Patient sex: M
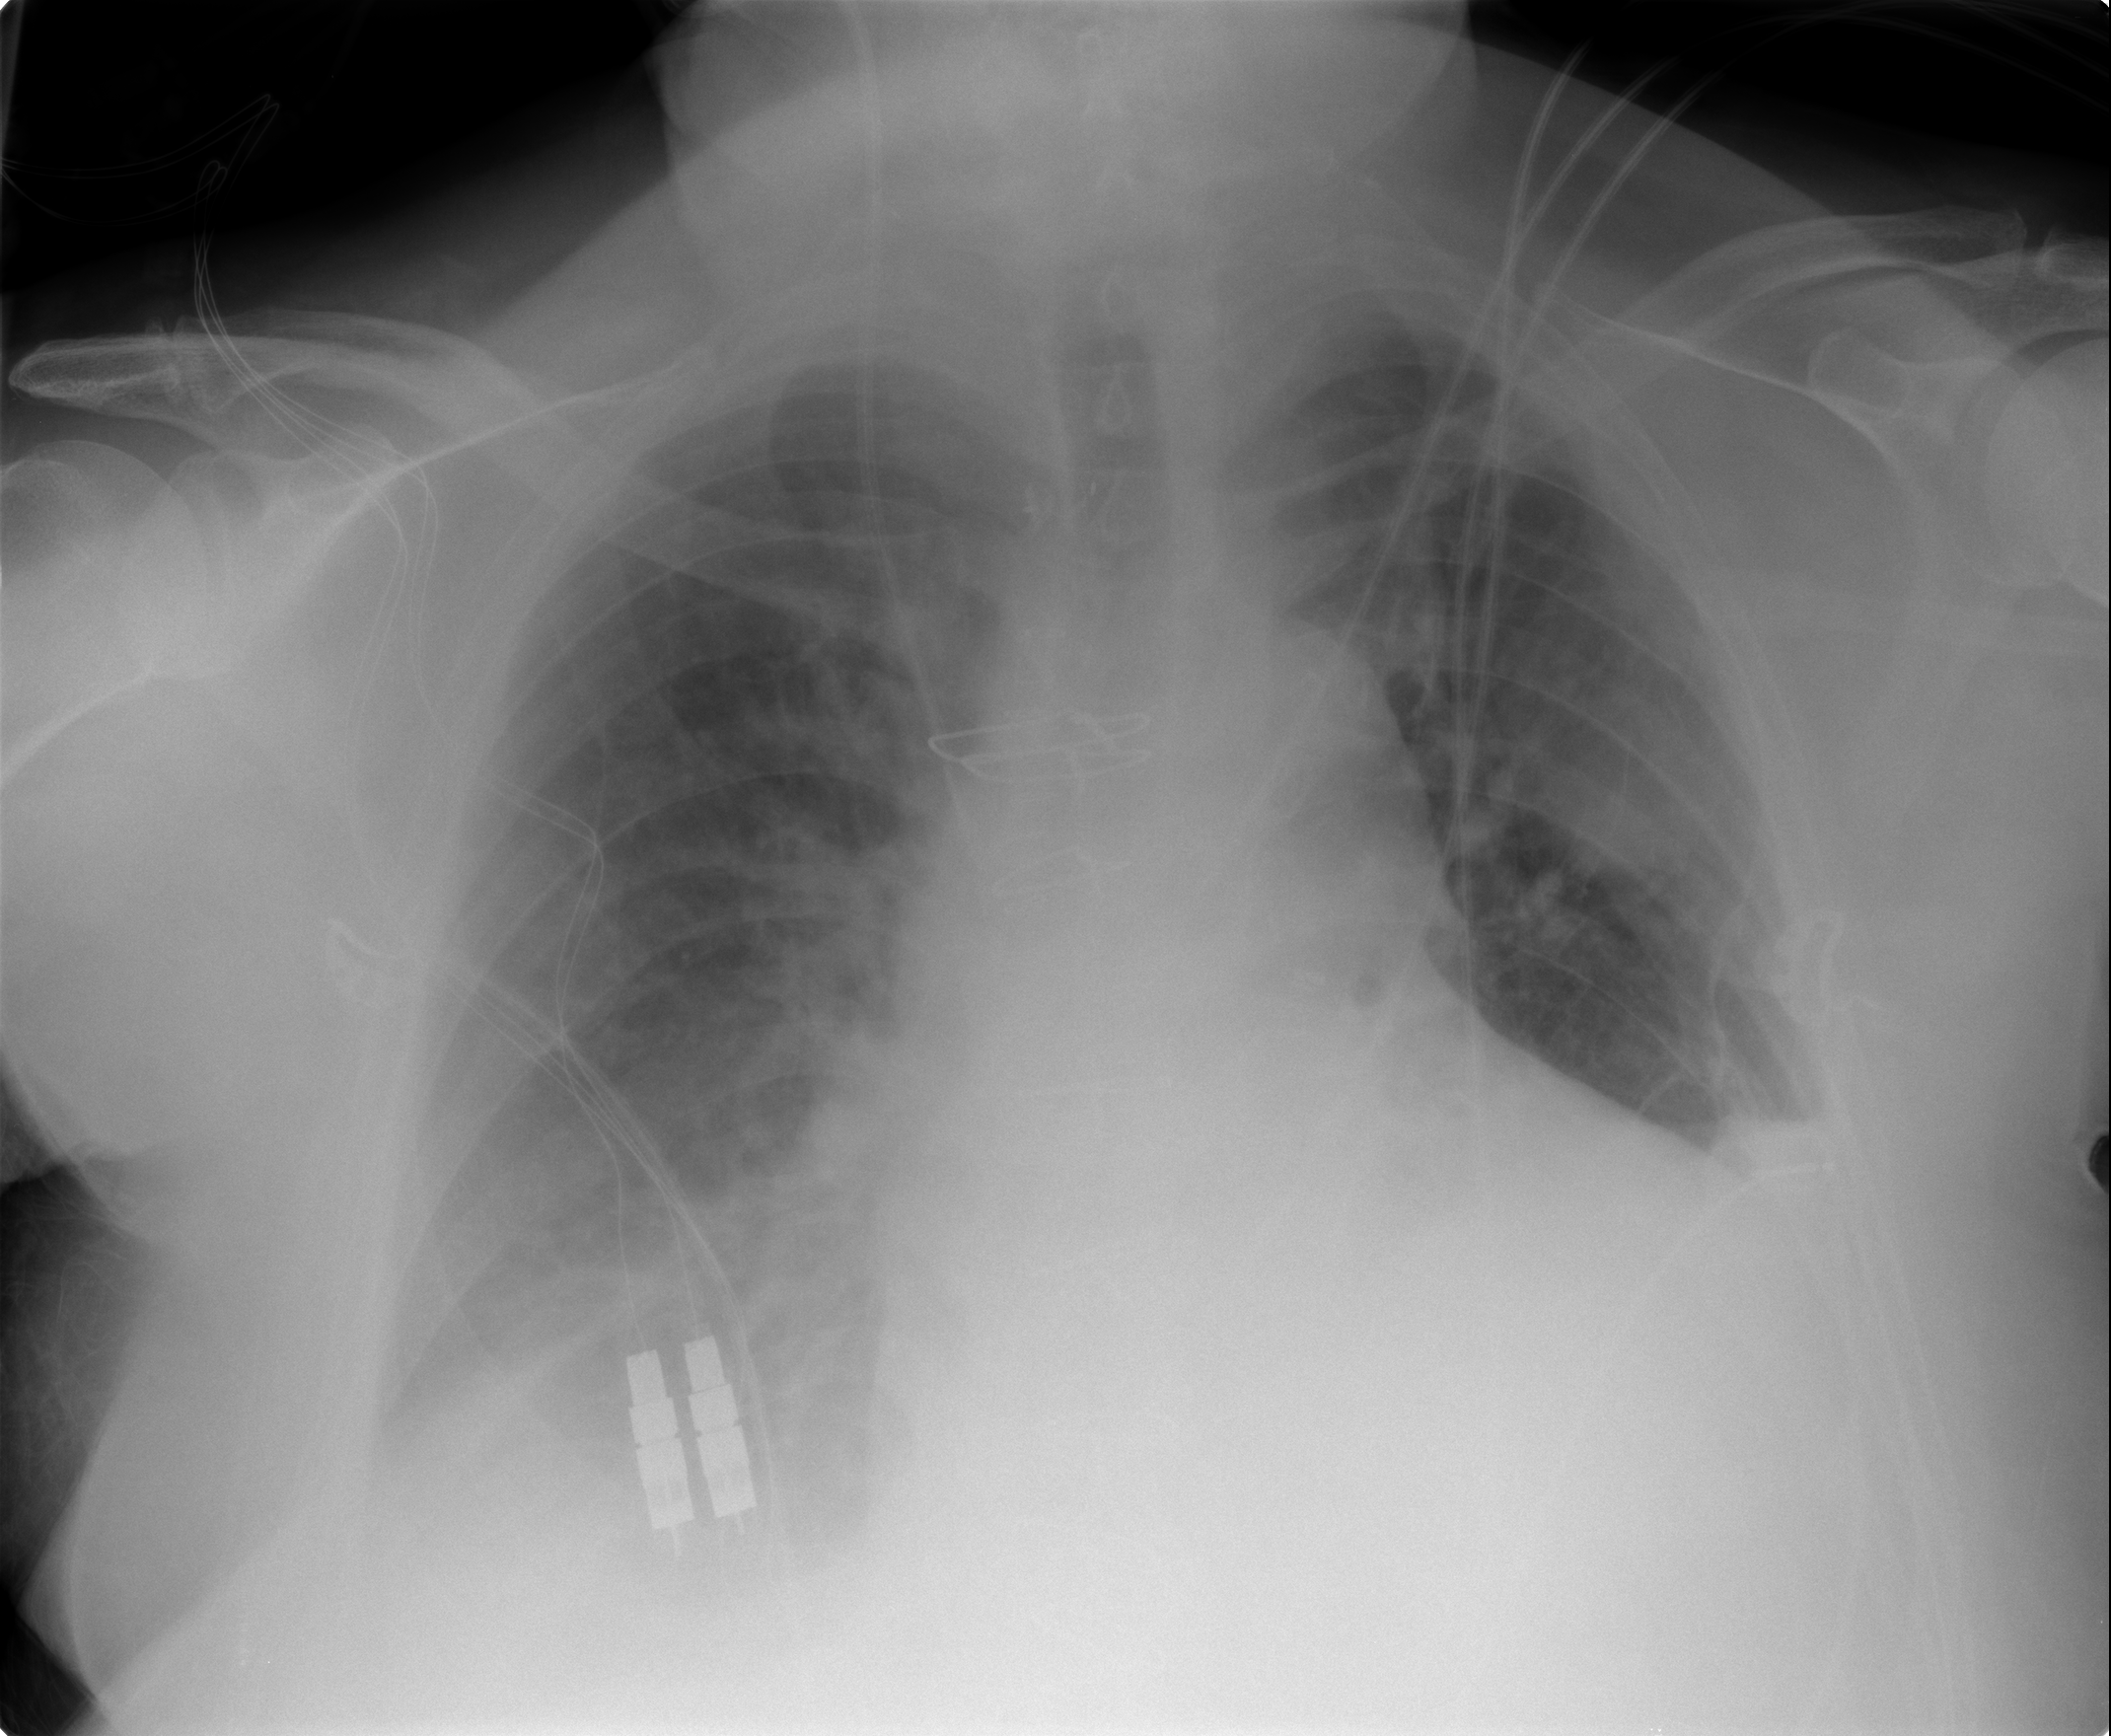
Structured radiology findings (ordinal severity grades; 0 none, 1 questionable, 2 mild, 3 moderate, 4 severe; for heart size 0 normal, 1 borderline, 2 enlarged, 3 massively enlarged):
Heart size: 1
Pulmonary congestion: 3
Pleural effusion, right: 2
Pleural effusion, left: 2
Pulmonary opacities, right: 2
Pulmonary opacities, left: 2
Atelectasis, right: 2
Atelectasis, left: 2